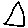
Label: triangle